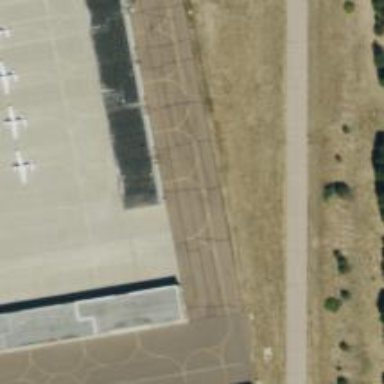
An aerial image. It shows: Image of taxiway at airport.